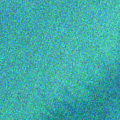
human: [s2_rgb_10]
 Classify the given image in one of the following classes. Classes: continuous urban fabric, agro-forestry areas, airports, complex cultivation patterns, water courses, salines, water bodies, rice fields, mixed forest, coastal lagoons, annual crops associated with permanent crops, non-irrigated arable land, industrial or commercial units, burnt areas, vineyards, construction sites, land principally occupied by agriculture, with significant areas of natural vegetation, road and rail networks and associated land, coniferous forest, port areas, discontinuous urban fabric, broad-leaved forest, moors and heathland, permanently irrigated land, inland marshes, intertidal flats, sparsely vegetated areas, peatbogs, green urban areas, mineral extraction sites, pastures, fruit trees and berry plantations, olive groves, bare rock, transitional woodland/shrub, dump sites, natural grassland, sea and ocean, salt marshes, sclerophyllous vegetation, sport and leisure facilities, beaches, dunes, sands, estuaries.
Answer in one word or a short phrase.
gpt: sea and ocean